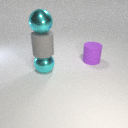
large cyan metal sphere above large cyan metal sphere